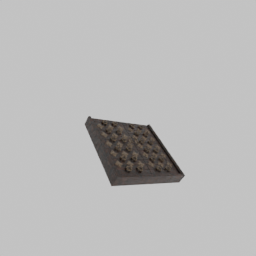
Label: architecture